Question: I have this simple code:
'''
UIView* shadowView = [[UIView alloc] initWithFrame:CGRectMake(0, 30, self.view.frame.size.width, 5)];
shadowView.backgroundColor = [UIColor whiteColor];
shadowView.layer.masksToBounds = NO;
shadowView.layer.shadowOffset = CGSizeMake(0, 0);
shadowView.layer.shadowColor = [[UIColor blackColor] CGColor];
[shadowView.layer setShouldRasterize:YES];
shadowView.layer.shadowOpacity = 1;
[self.view addSubview:shadowView];
'''
This creates a white view with shadow on top and bottom. Both the shadows are oriented nicely, with a gradient from top to bottom.
If I make this change:
shadowView.layer.shadowOffset = CGSizeMake(0, 5);
then the shadow appears only on the bottom (as I wanted) but the gradient is lost somehow. I think the top overlaps the bottom gradient.
How do I make it cast a shadow only on the bottom? (this is under IOS6).
Basically I want to create this image:

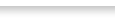
Answer: Apparently this is just the way shadows work on ios6. The problem was that I was setting a an offset (0, 5) where the 5 was simply larger than the line. After playing with the values for a while, I realized you can cast a shadow downwards, as long as you don't try to get a shadow larger than the image casting the shadow.